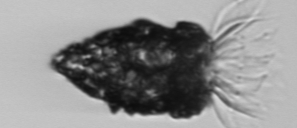
Label: Tintinnopsis